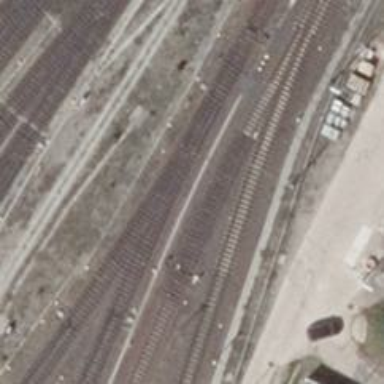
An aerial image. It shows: Railway switch.